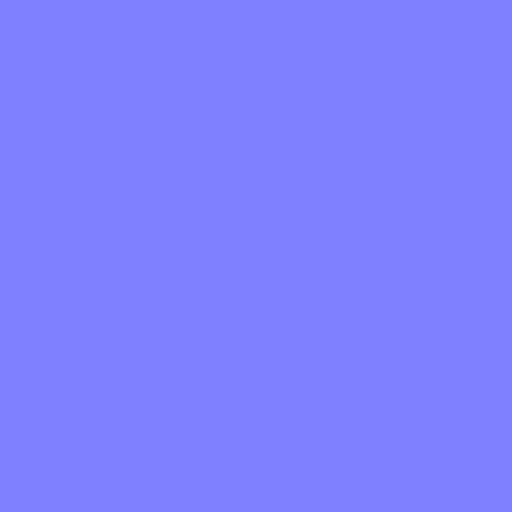
dirt dirty fingerprints smear